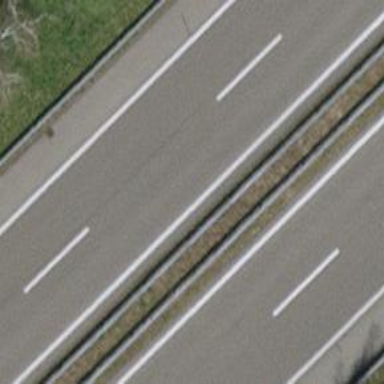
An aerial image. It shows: Asphalt motorway.